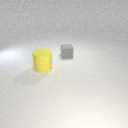
small gray rubber cube to the right of large yellow rubber cylinder